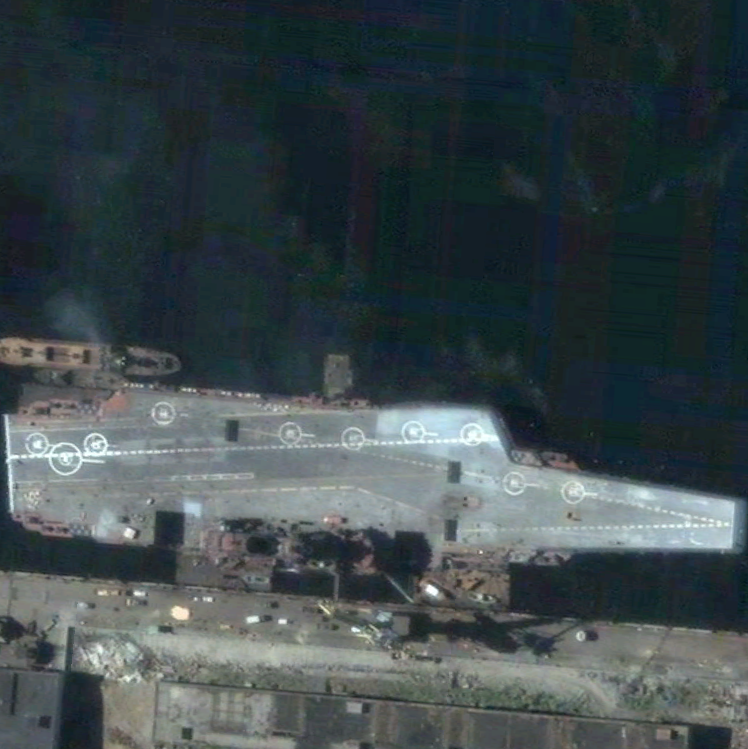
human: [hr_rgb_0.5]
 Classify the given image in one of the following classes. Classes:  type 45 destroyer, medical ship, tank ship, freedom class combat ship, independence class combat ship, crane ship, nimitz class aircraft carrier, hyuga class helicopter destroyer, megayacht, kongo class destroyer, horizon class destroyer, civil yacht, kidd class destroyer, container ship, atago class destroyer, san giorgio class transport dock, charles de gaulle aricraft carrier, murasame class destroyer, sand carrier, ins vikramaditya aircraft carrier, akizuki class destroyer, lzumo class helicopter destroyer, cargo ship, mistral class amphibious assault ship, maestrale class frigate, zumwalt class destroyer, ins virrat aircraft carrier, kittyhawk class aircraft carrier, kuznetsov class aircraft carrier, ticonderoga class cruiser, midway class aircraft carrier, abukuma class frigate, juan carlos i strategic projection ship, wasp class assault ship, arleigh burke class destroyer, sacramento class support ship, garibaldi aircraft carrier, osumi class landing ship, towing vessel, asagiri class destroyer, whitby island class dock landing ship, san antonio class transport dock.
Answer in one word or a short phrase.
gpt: Kuznetsov class aircraft carrier